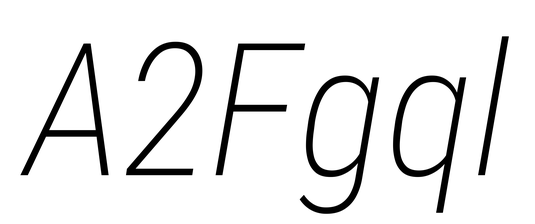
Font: Roboto-Italic_Condensed_ExtraLight_Italic